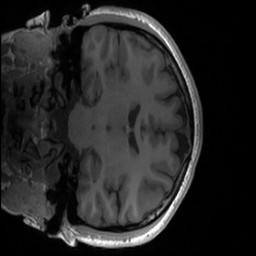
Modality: T1w
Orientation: coronal
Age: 22
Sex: female
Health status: healthy